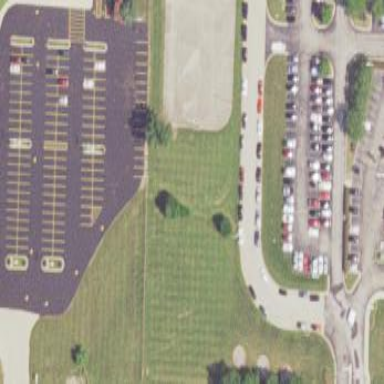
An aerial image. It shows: Paved parking area.